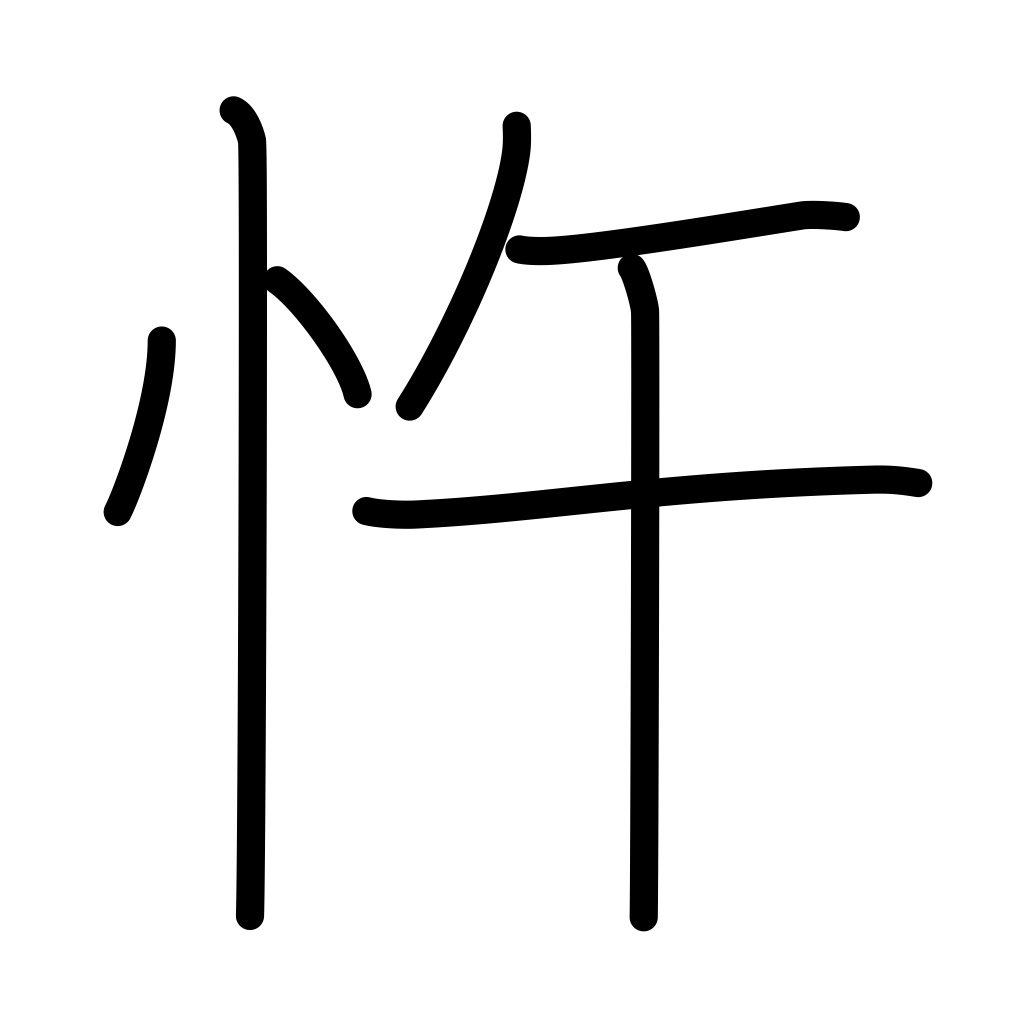
Meaning: insubordinate, stubborn, wrong